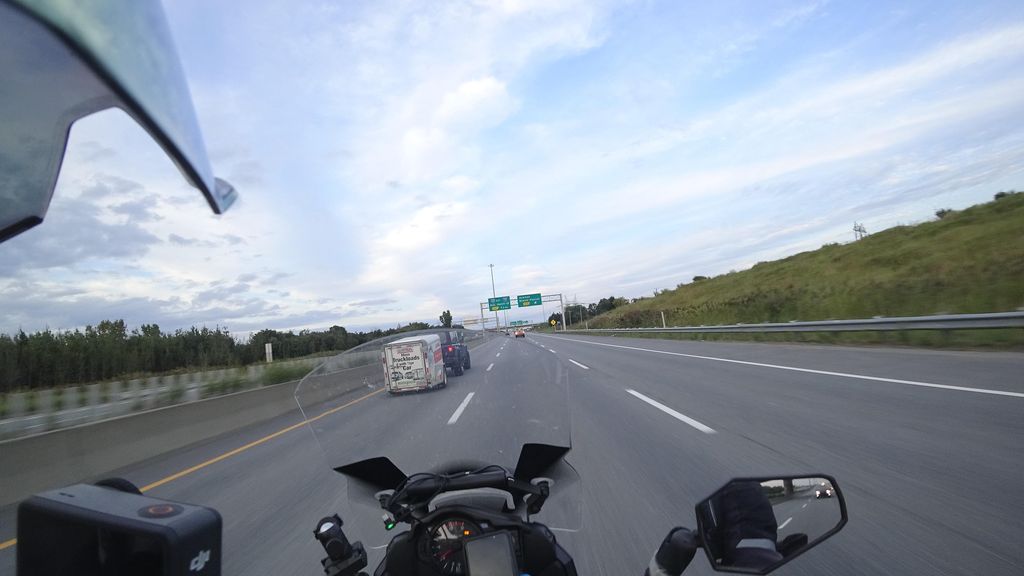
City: quebec_city